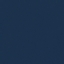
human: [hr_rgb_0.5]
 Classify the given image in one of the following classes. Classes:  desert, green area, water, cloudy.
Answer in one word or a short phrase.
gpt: water